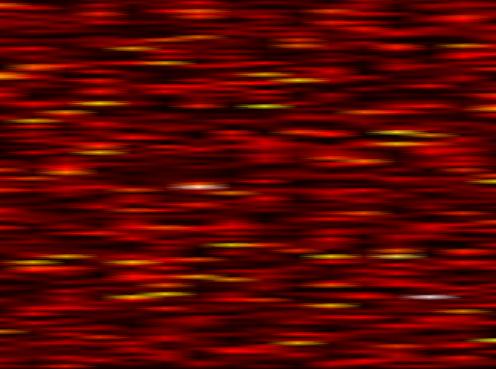
Label: FOFDM